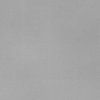
Label: dusty